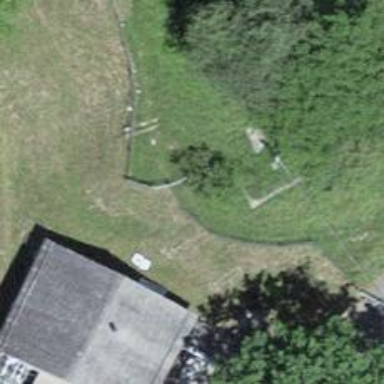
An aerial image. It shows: Gate.